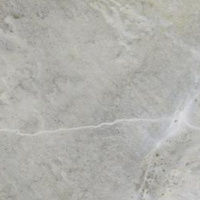
EUNIS habitat code: 48
Species observed at this site:
Bartsia alpina